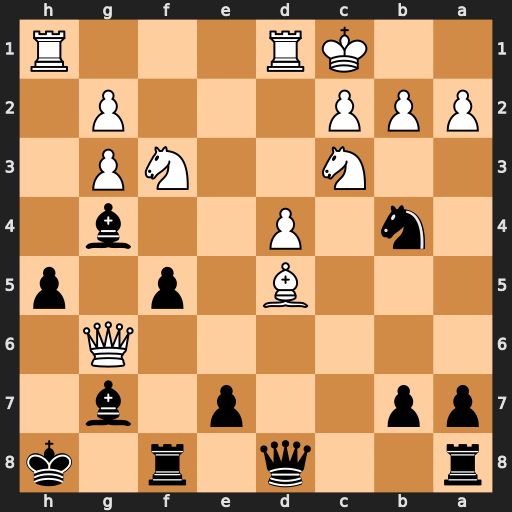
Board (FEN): r2q1r1k/pp2p1b1/6Q1/3B1p1p/1n1P2b1/2N2NP1/PPP3P1/2KR3R
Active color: b
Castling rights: -
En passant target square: -
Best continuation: Rf6 Rxh5+ Bxh5 Qxh5+ Bh6+ Kb1 Nxd5 Nxd5 Qxd5